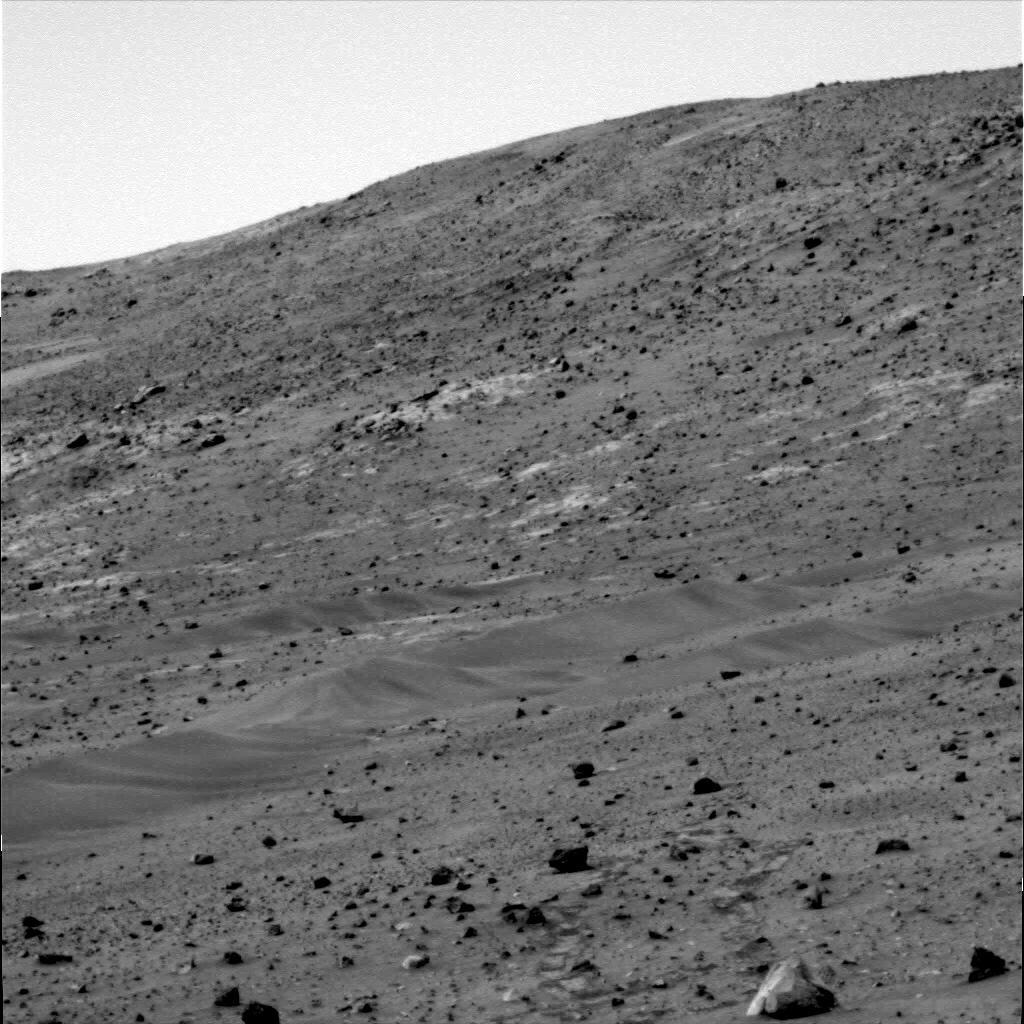
Terrain classes present: Gravel / Sand / Soil, Rock, Shadow, Sky / Distant Mountains